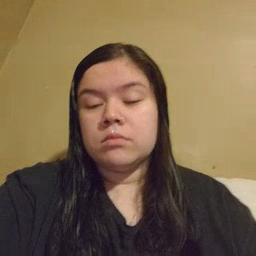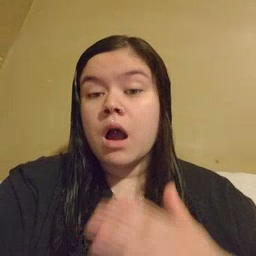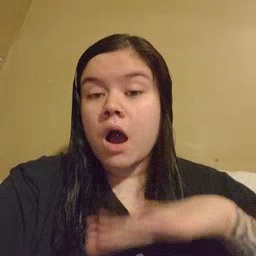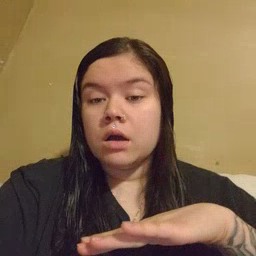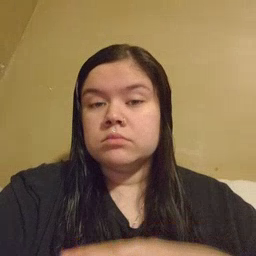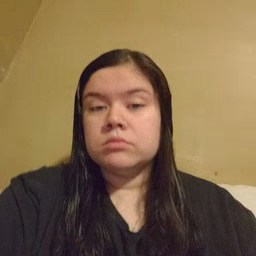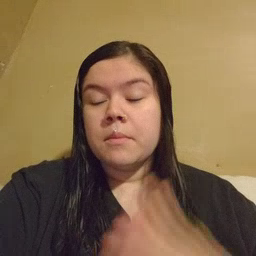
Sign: on